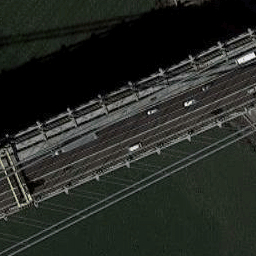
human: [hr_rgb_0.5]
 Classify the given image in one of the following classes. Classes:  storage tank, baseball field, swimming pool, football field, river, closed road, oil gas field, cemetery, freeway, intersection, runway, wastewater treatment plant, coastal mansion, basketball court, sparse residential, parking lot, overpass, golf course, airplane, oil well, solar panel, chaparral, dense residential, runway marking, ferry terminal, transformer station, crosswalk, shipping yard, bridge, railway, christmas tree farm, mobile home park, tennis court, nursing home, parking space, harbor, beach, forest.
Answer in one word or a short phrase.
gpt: bridge